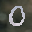
Label: 0